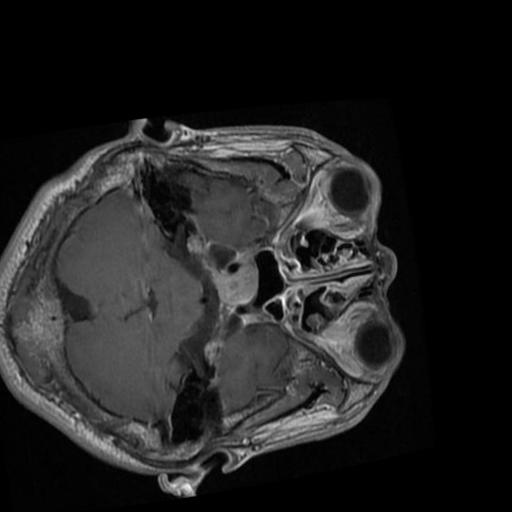
Label: brain_tumor